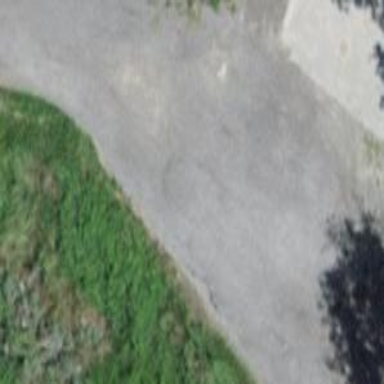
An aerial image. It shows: Parking area with surface.